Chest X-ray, PA view. Patient: 22 years old, sex F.
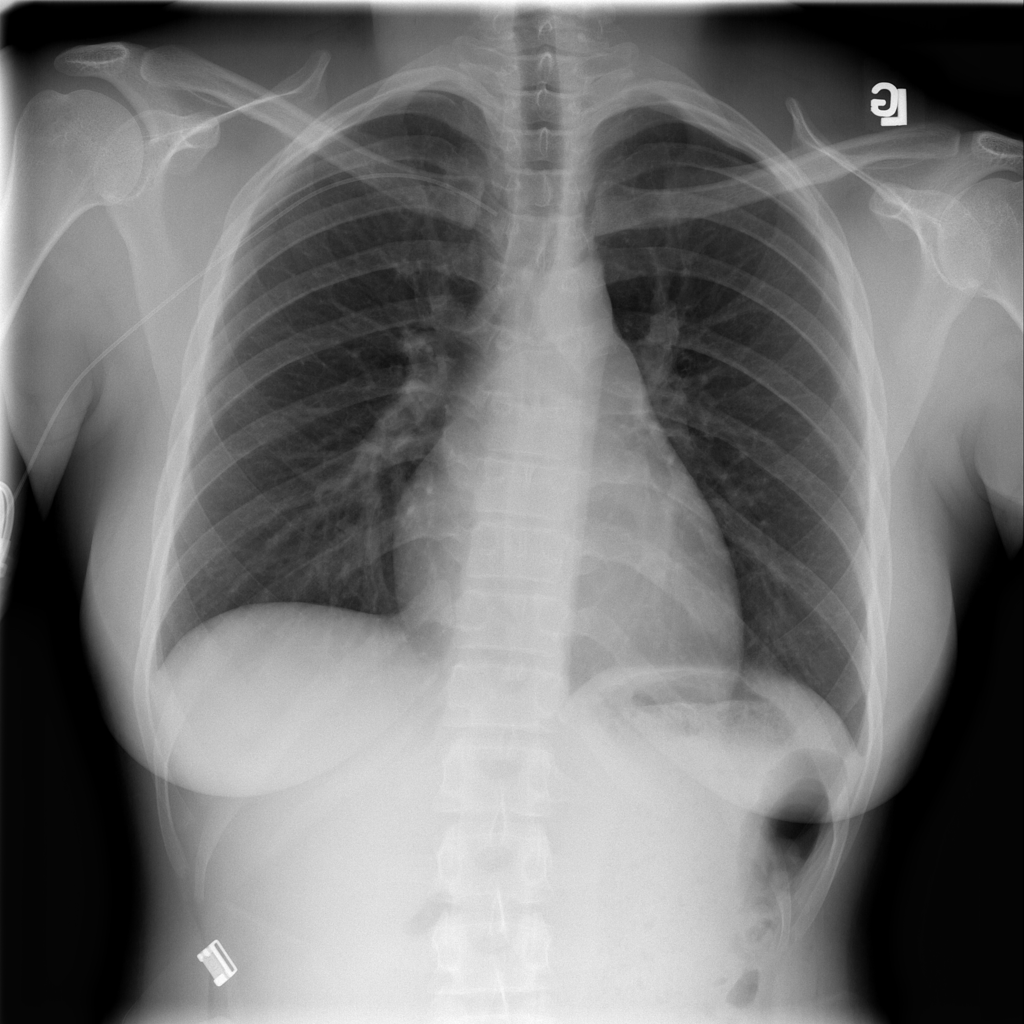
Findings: No Finding